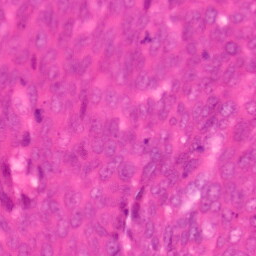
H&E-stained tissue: Colon